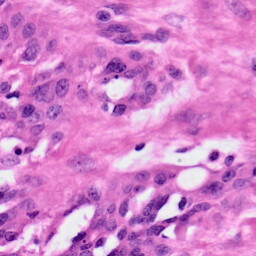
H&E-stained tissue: Ovarian